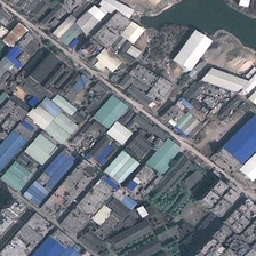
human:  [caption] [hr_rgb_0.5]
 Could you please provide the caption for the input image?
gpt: The industrial factory is very difficult.

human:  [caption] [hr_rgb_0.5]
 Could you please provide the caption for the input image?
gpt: There are many industrial factories.

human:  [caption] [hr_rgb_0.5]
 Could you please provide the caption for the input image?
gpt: The factory by the river.

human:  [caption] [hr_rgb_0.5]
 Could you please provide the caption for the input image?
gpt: Factory by the river.

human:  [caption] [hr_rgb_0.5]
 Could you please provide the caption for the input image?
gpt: The industrial factory very